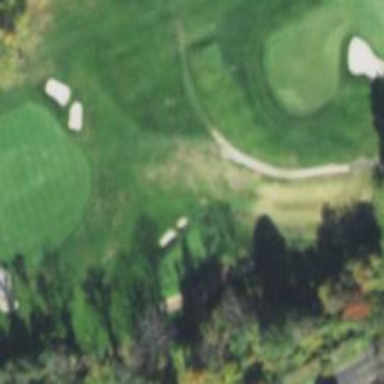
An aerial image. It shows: Service road used as golf cart path.